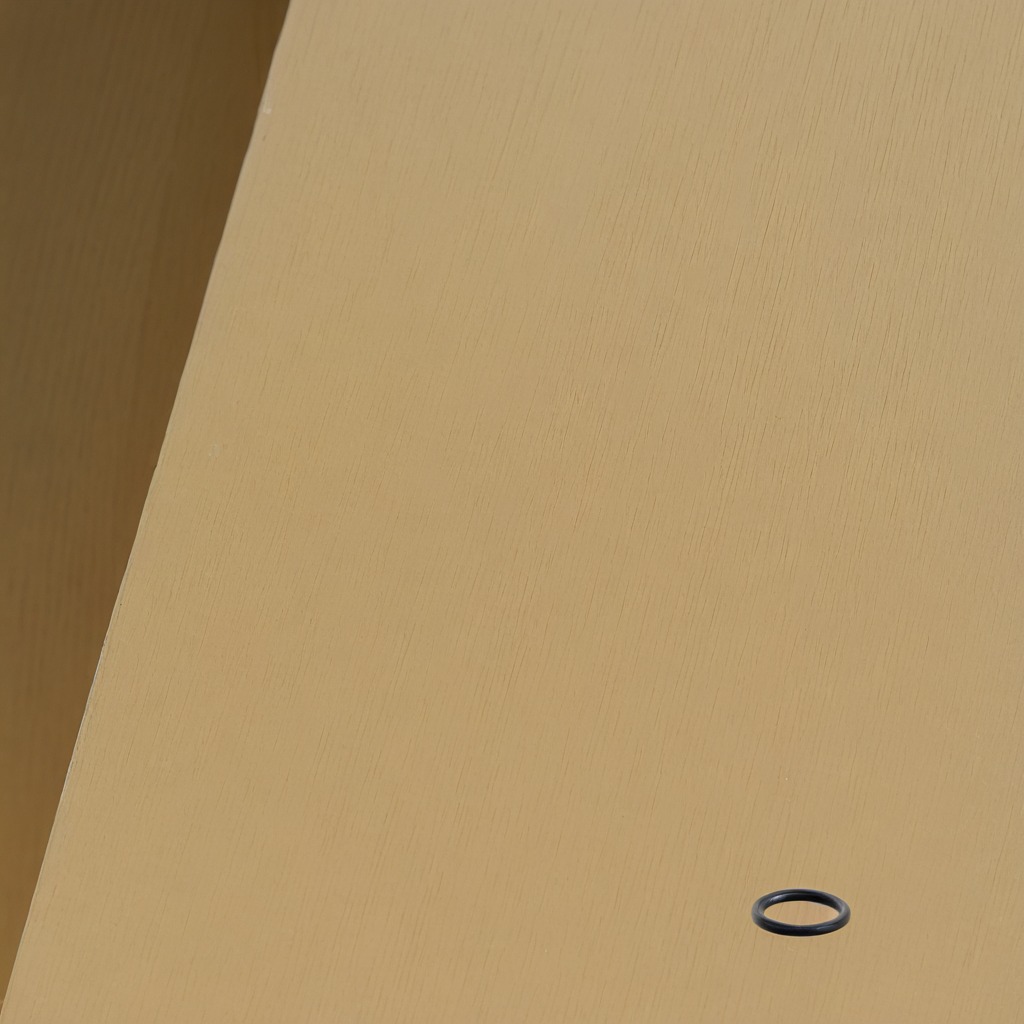
A rubber O-ring is lying on a plywood surface in a paint workshop lit by afternoon window light.